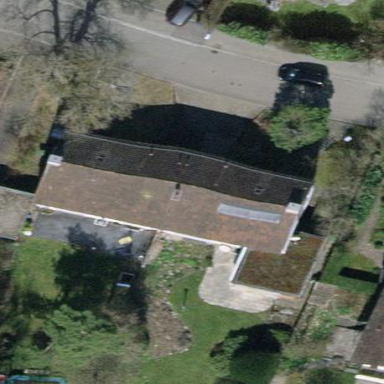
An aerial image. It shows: Semidetached house with gabled roof made of tiles.